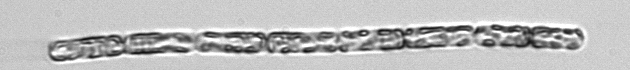
Label: Dactyliosolen_fragilissimus